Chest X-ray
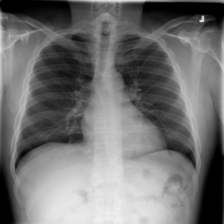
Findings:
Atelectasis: negative
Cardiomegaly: negative
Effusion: negative
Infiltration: negative
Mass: negative
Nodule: negative
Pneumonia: negative
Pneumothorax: negative
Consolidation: negative
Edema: negative
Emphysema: negative
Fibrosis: negative
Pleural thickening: negative
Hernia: negative